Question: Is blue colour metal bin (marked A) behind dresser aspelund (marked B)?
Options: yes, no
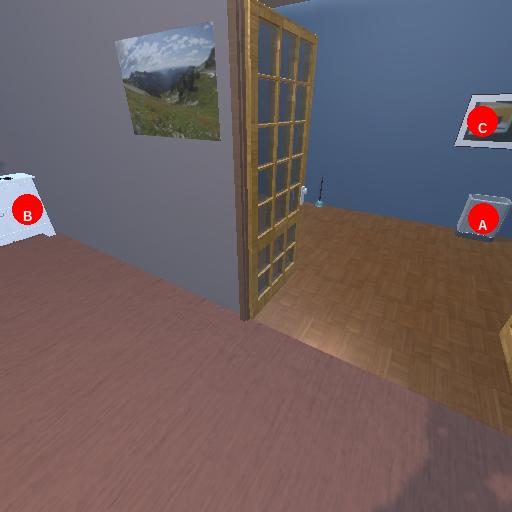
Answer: yes